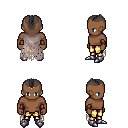
a pixel art fantasy rpg character, male body template, human, dark skin, gray tattered cape, gold greaves, gray short mohawk hairstyle, leather bracers, metal boots, four views (front, back, left, right), 2x2 character sprite sheet, small pixel art, hard edges, no anti-aliasing